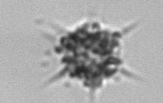
Label: Dictyocha